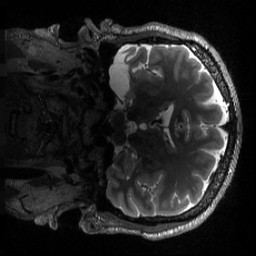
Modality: T2w
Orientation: coronal
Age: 35
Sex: male
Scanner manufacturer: siemens
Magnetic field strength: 3 T
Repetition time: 3.2 s
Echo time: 0.564 s